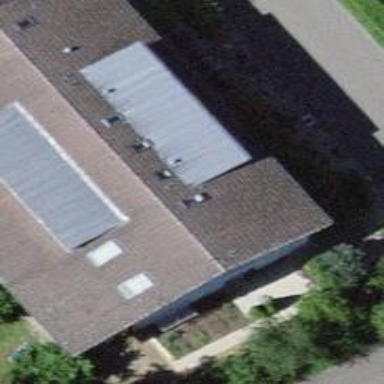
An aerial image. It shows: Residential building with gabled roof.